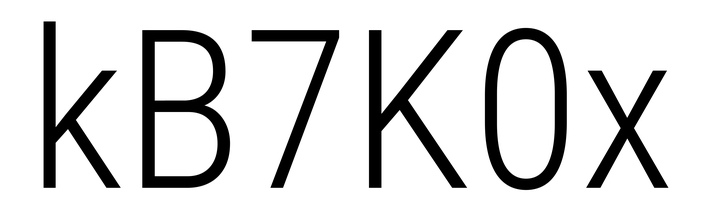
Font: Roboto_Condensed_Light